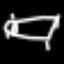
Label: bed